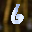
Label: 6